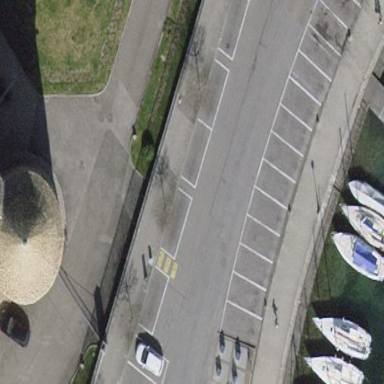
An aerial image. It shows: Parking available on the street side.